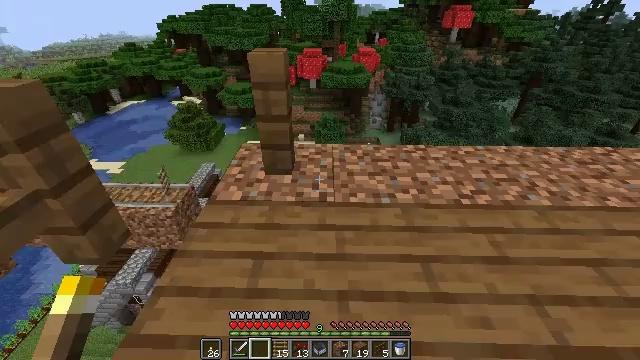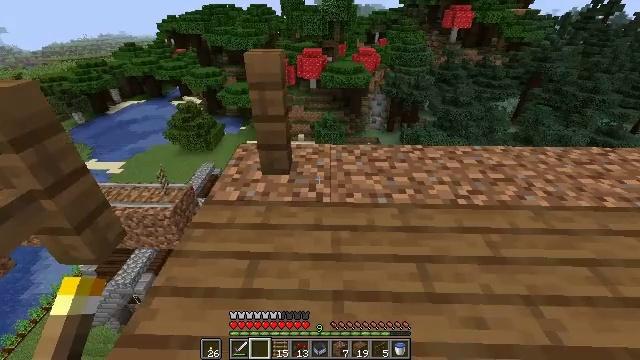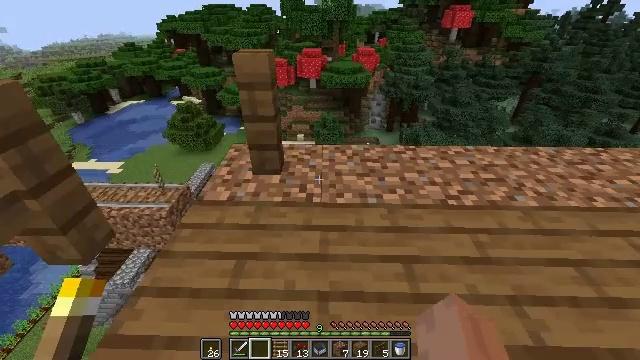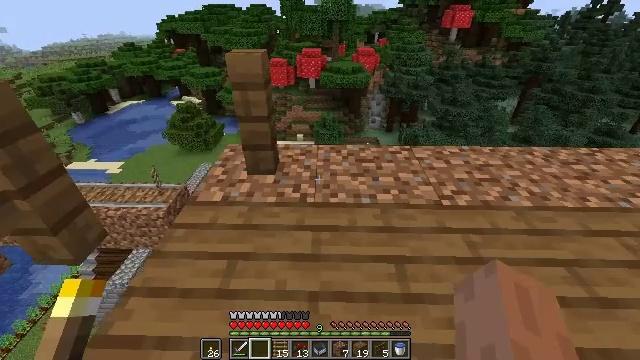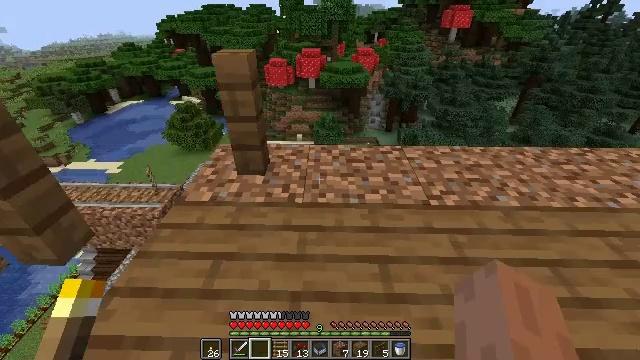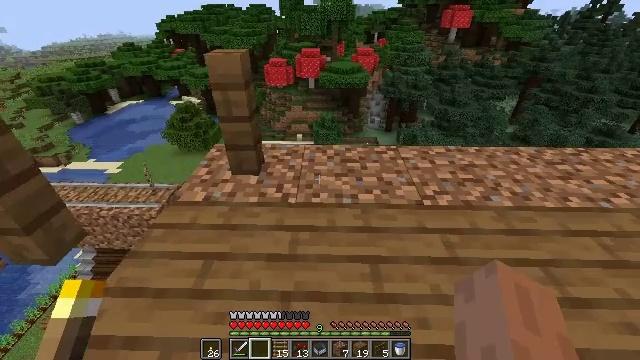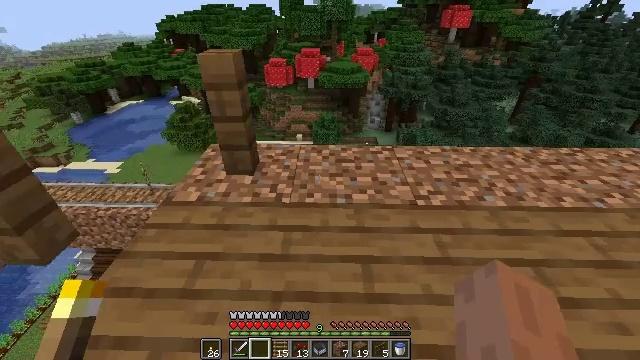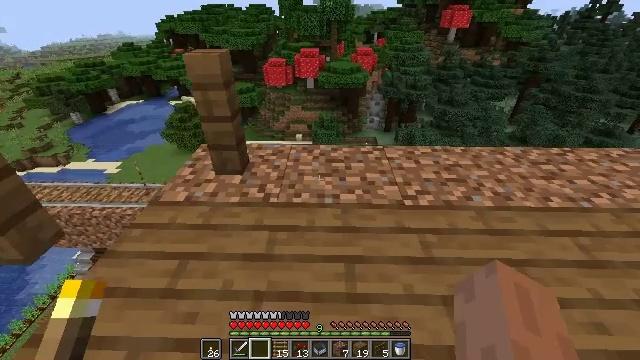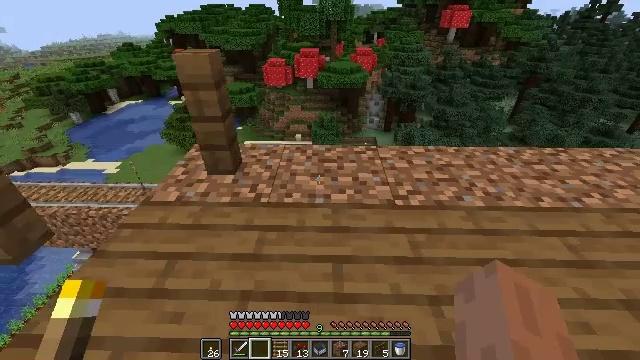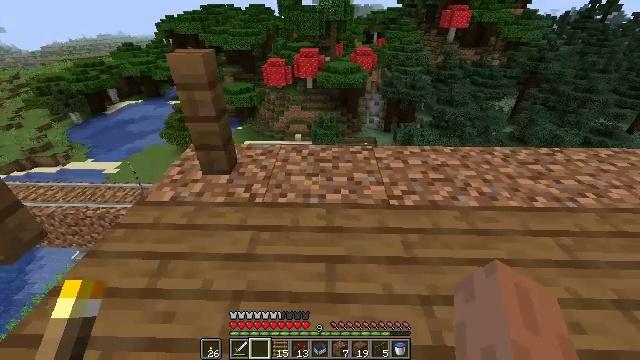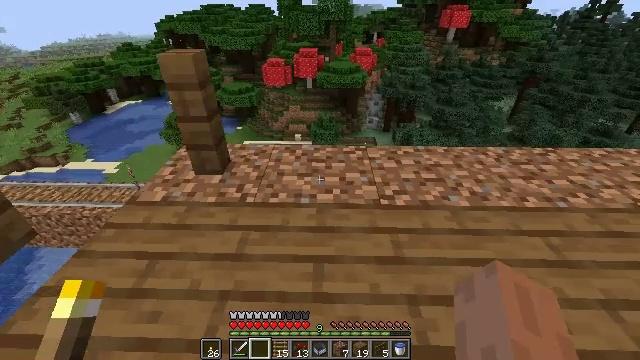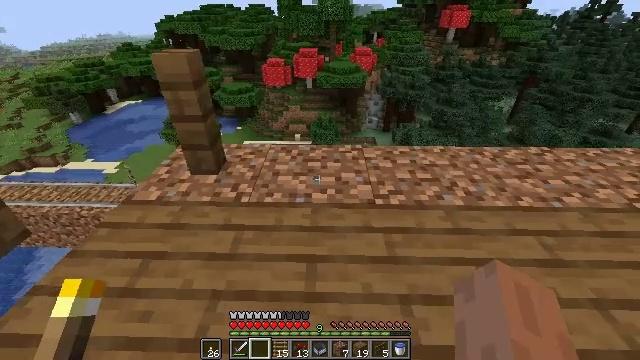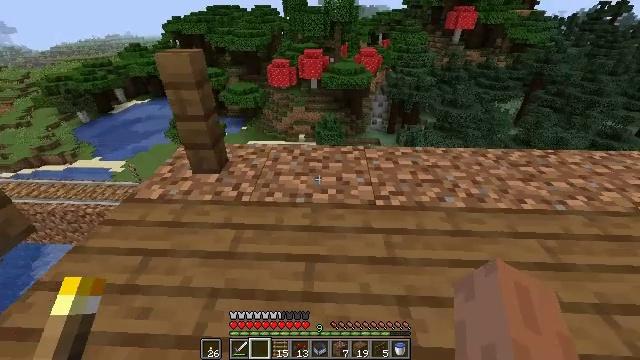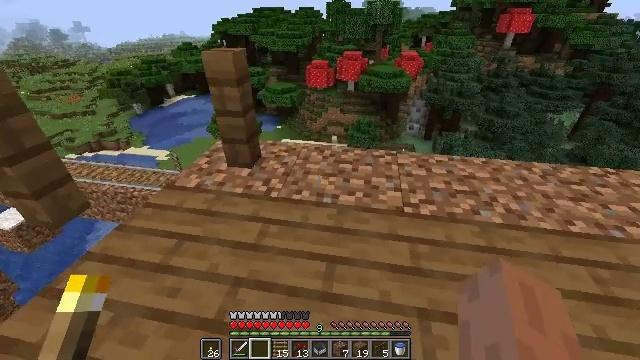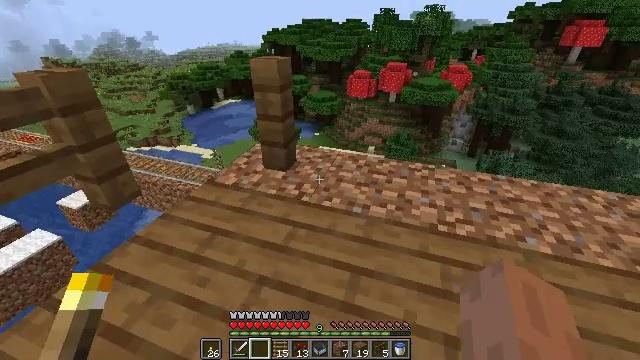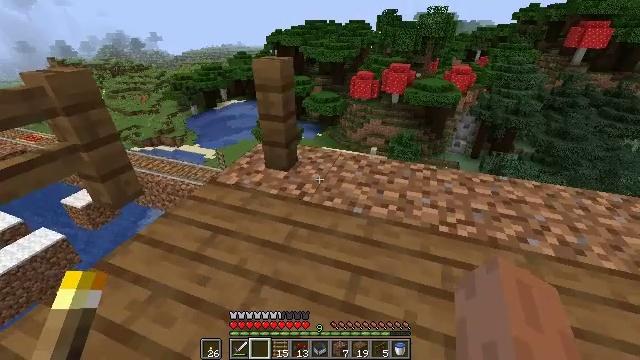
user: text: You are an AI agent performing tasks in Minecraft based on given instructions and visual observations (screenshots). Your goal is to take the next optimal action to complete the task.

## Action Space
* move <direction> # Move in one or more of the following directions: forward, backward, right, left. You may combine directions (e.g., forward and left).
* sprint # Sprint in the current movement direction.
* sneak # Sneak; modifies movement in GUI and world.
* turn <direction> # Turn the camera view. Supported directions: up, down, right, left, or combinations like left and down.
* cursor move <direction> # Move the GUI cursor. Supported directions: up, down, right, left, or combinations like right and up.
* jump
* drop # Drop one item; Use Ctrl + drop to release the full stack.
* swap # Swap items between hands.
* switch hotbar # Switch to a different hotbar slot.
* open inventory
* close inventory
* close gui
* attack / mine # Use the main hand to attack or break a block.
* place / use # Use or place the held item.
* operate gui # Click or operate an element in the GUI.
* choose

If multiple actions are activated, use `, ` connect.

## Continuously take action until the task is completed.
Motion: motion action
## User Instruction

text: Mine the spruce fence.
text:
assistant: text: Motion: move right, sneak
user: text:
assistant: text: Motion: move right, sneak
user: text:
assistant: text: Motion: move right, sneak
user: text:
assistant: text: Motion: move right, sneak
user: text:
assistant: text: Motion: move right, sneak
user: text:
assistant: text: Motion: move right, sneak
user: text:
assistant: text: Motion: move right, sneak
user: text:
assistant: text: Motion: move right, sneak
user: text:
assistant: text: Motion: move right, sneak
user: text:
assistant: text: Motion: move right, sneak
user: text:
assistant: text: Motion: sneak
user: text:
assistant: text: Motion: sneak, turn left
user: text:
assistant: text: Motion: sneak, turn left
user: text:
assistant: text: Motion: sneak, turn left and up
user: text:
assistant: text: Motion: sneak
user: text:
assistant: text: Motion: move forward and move left, sneak
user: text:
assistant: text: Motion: move forward and move left, sneak
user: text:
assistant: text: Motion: move forward and move left, sneak
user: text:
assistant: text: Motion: move forward and move left, sneak
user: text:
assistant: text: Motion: move forward and move left, sneak
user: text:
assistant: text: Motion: move forward and move left, sneak
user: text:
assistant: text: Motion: move forward and move left, sneak
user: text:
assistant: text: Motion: move forward and move left, sneak
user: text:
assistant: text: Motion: move forward and move left, sneak
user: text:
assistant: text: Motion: move forward and move left, sneak
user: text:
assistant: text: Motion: move forward and move left, sneak, turn right
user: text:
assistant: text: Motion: move forward and move left, sneak, turn right
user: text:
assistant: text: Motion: move forward and move left, sneak, turn right
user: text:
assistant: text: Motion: move forward, sneak, turn right
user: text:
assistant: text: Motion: sneak, turn right